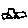
Label: car